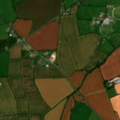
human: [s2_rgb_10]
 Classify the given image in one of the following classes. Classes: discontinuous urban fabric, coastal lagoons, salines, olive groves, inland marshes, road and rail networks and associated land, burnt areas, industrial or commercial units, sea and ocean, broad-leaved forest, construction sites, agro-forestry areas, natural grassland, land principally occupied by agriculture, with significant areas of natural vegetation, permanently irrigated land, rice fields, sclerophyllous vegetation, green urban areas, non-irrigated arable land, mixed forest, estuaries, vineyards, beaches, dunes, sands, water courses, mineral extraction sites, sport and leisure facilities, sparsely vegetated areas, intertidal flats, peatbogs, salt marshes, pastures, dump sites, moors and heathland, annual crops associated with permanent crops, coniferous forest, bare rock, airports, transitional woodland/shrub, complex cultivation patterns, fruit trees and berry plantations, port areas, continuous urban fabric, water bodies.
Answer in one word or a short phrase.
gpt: non-irrigated arable land, pastures